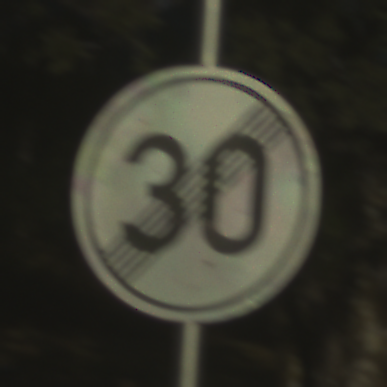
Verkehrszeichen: EndeGeschwindigkeit30
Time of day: SunriseSunset
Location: Outdoor (Nature)
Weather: Clear
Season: NotSpecified
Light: Natural